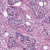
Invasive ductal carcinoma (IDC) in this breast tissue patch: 1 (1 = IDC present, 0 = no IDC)